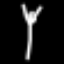
Label: fork